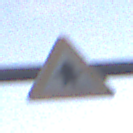
Verkehrszeichen: Vorfahrt
Umgebung: Outdoor, RoadRail
Tageszeit: SunriseSunset
Wetter: PartlyCloudy
Licht: Natural
Jahreszeit: NotSpecified
Kontrast: LowContrast